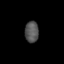
Tissue: skin
Cell type: Epithelial cells
Senescence score: 0.2493
Nuclear area (px): 285
Mean DAPI intensity: 84.179